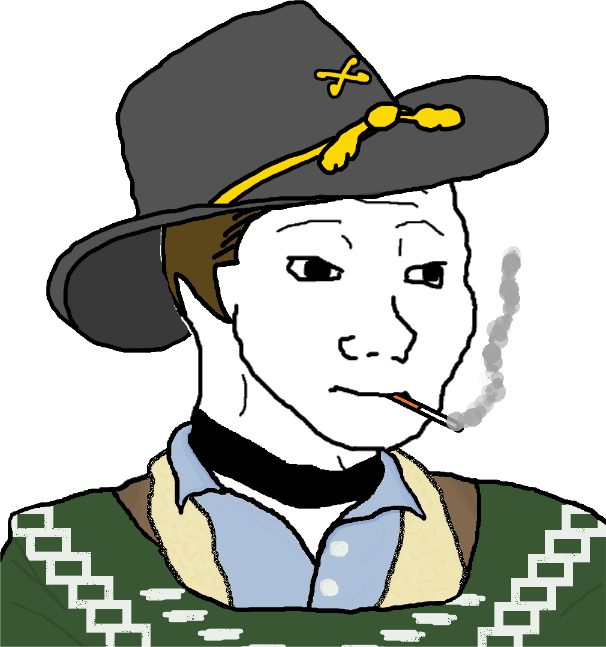
Label: 5_Doomer